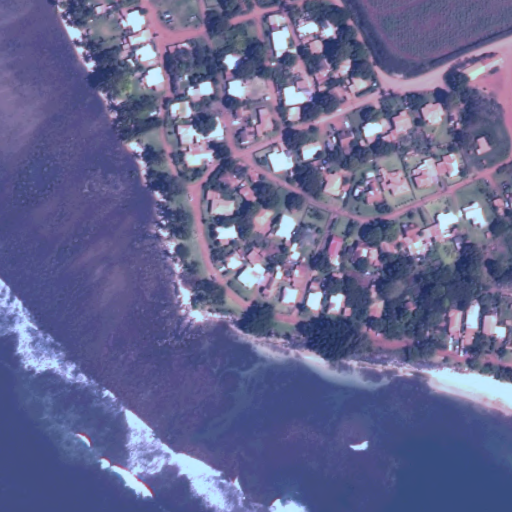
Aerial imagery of cape in Hawaii named Pākalā Point containing only unknown